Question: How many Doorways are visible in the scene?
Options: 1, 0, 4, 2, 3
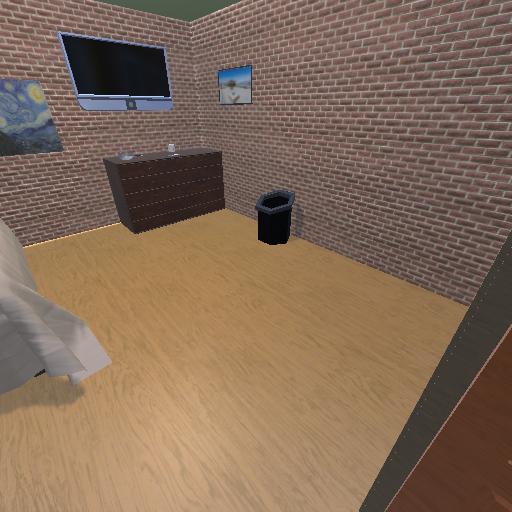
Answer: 1